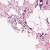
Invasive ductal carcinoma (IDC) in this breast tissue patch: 1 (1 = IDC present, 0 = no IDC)